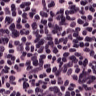
Metastatic tissue present: no